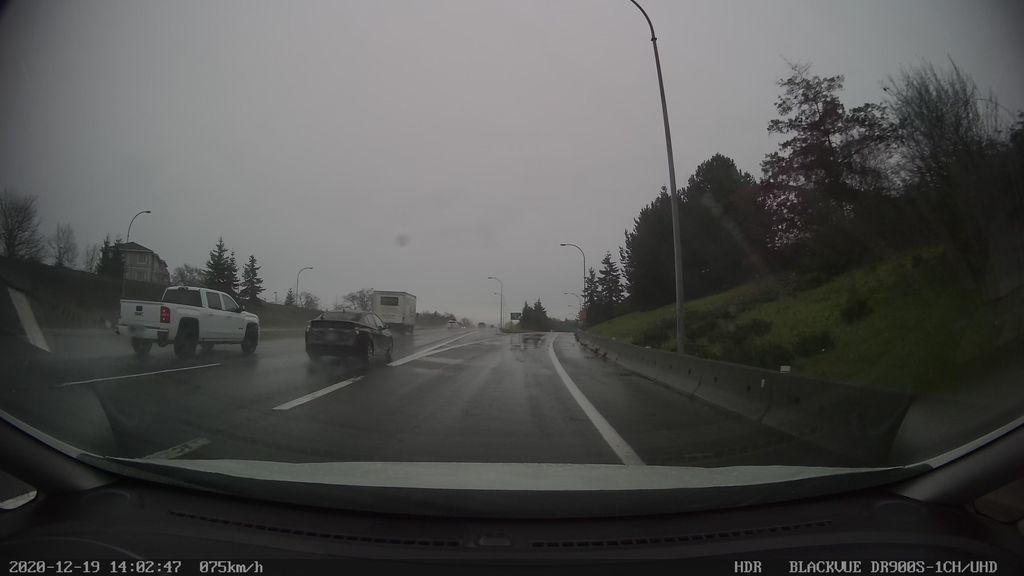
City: victoria